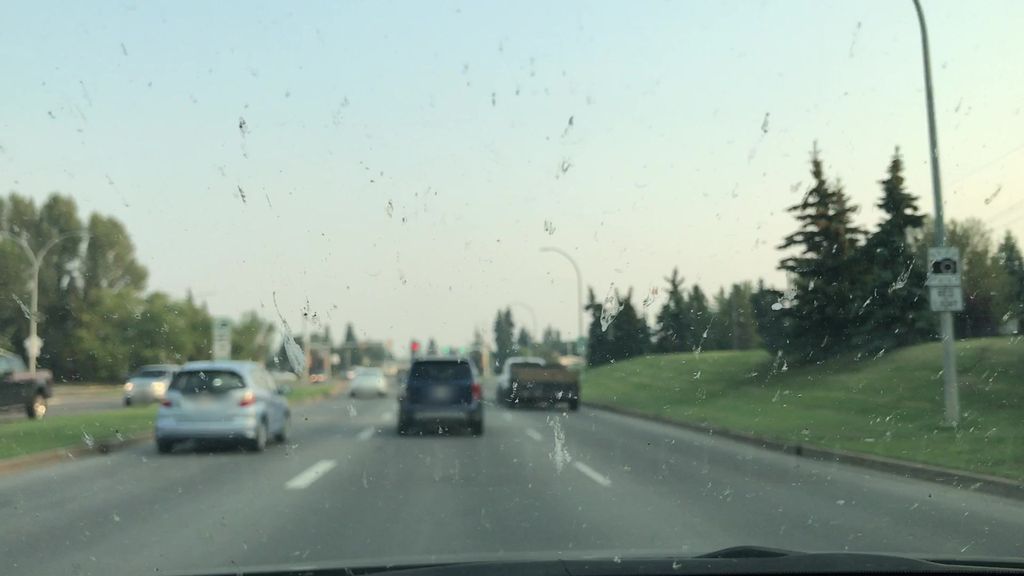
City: edmonton